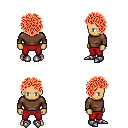
a pixel art fantasy rpg character, male body template, human, tanned skin, brown long-sleeve shirt, red pants, red curly afro hairstyle, metal boots, four views (front, back, left, right), 2x2 character sprite sheet, small pixel art, hard edges, no anti-aliasing